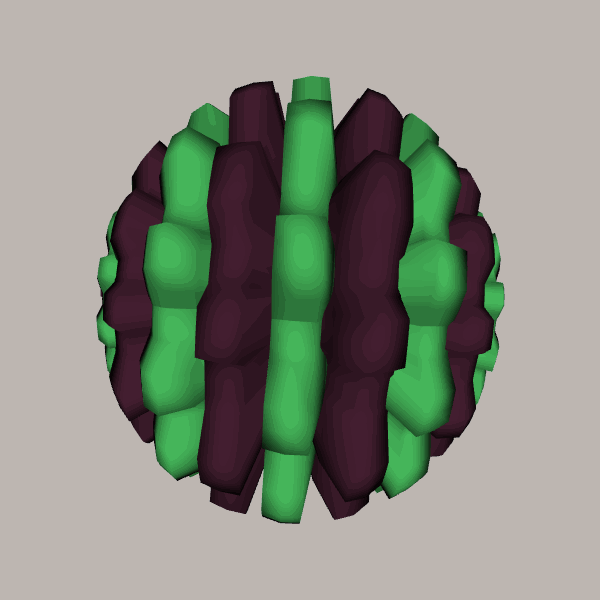
Background: light